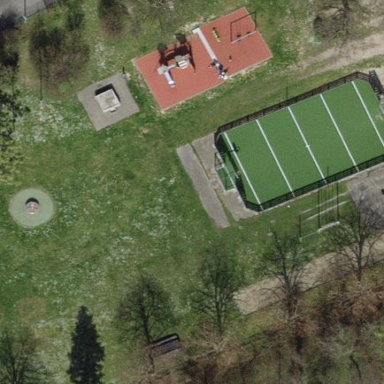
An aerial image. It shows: Recreation ground.